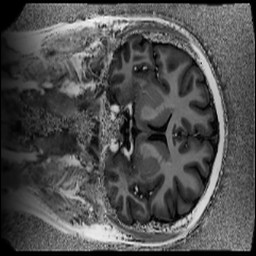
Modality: UNIT1
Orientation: coronal
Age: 21
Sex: female
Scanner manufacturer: siemens
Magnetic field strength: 6.98 T
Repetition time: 6 s
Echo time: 0.00283 s